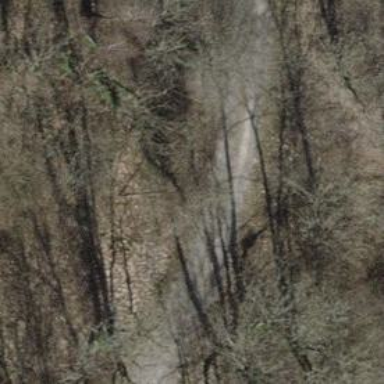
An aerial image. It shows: Gravel track with grade 2 quality.